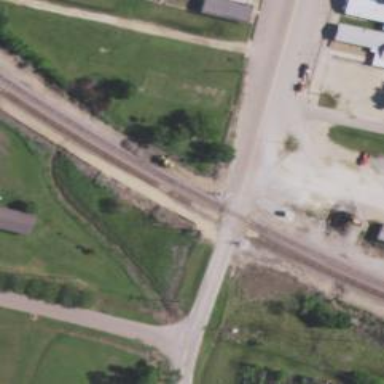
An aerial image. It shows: Level crossing on the railway with lights.